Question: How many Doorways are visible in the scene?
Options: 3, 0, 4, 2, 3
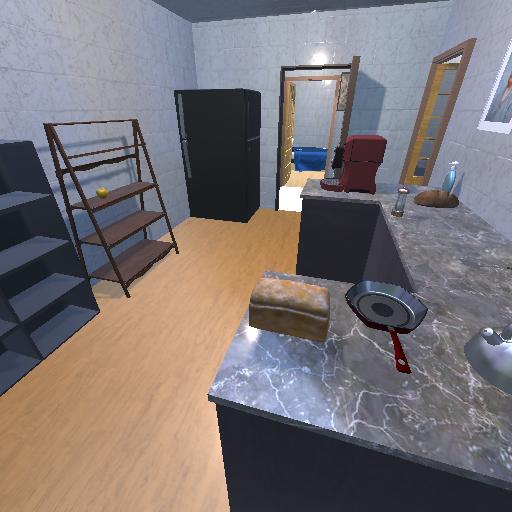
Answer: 3